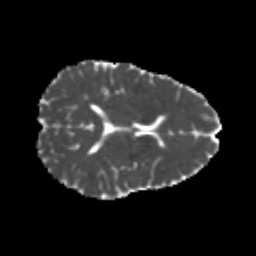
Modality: MD
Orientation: axial
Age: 25
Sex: female
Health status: healthy
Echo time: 0.074 s